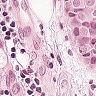
Metastatic tissue present: yes